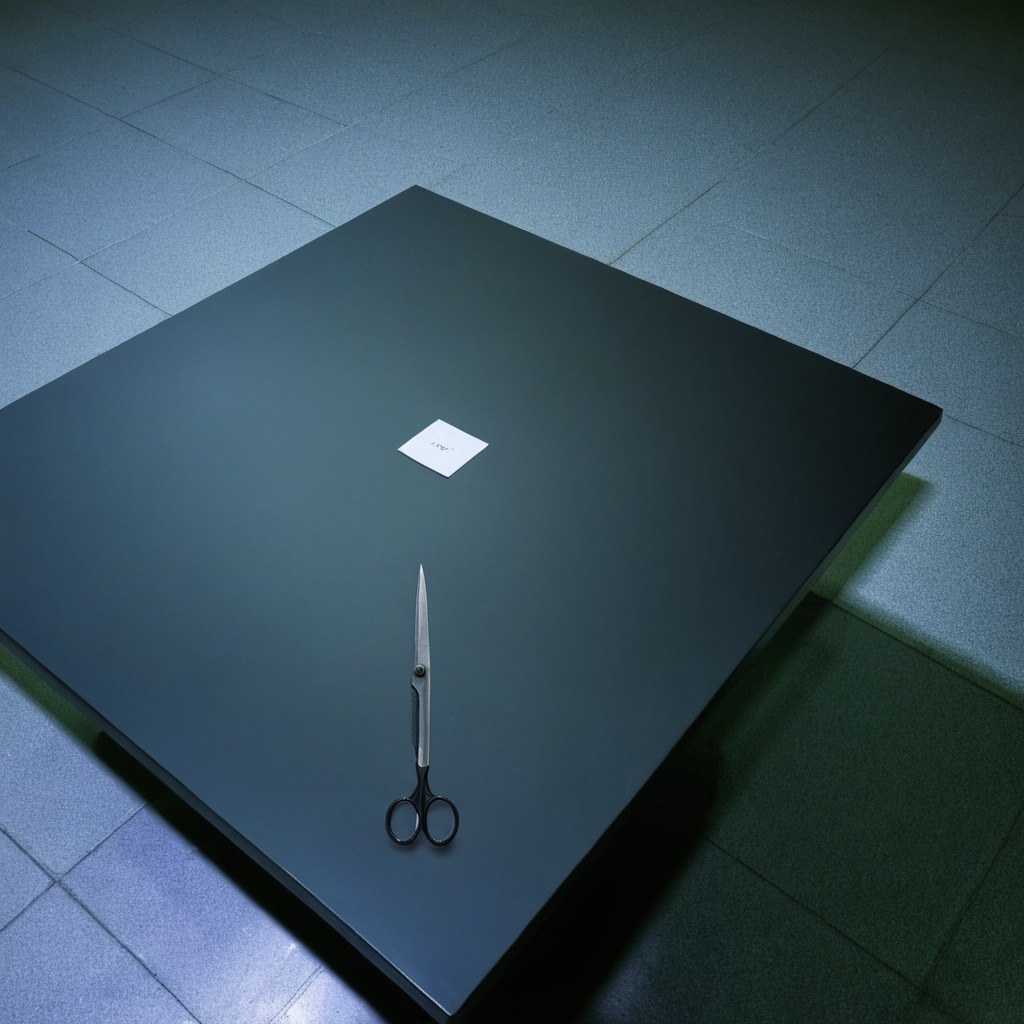
A scissor is lying on a clean empty table in a railway signal maintenance room lit by harsh overhead fluorescents photorealistic surface textures crisp shadows high dynamic range